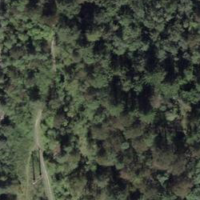
EUNIS habitat code: 32
Species observed at this site:
Hesperia comma
Papilio machaon
Boloria selene
Gonepteryx rhamni
Macroglossum stellatarum
Polygonia c-album
Aporia crataegi
Synema globosum